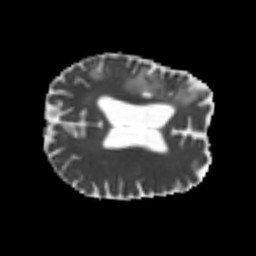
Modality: MD
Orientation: axial
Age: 71
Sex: male
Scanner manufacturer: siemens
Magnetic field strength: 3 T
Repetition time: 4.987 s
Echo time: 0.0792 s